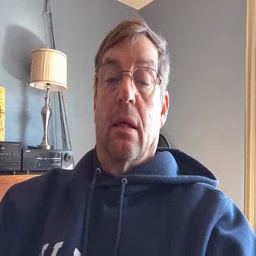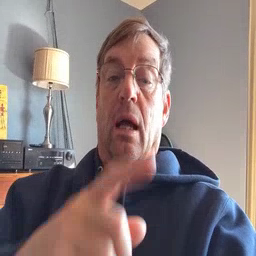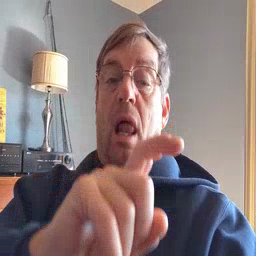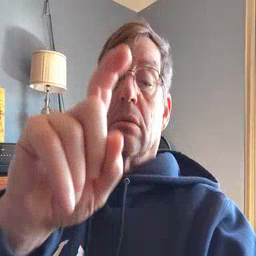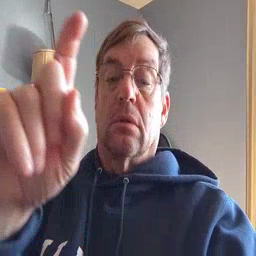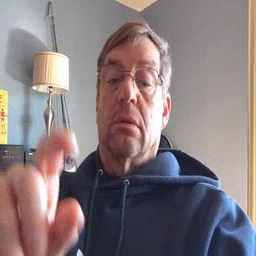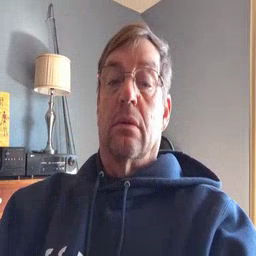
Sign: closet